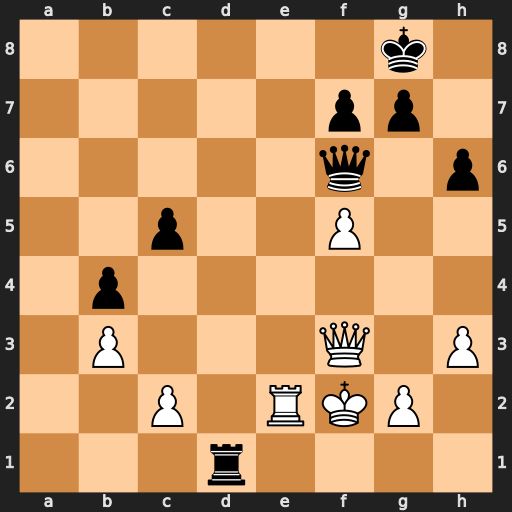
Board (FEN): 6k1/5pp1/5q1p/2p2P2/1p6/1P3Q1P/2P1RKP1/3r4
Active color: w
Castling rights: -
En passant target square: -
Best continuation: Re8+ Kh7 Qxd1